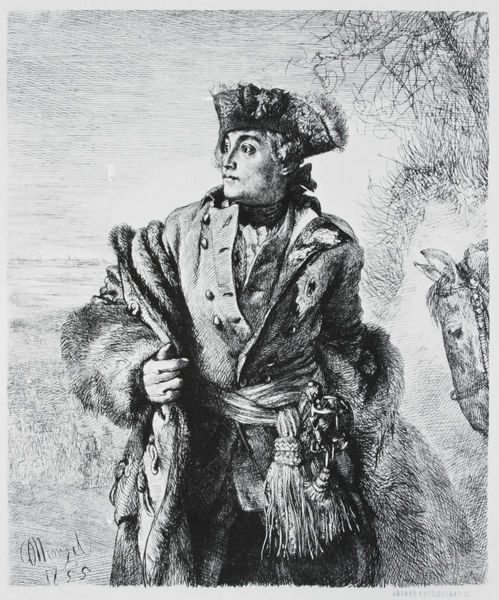
Titel: Aus König Friedrichs Zeit. Kriegs- und Friedens-Helden - Prinz Friedrich Eugen von Württemberg, preußischer Reitergeneral
Künstler: Adolph Menzel
Standort: Berlin
Institution: Staatliche Museen zu Berlin, Kupferstichkabinett
Schlagwörter: baum, hand, himmel, kopf, mann, weiß, bäume, landschaft, äste, bewegung, grau, haar, hintergrund, hut, nase, profil, schwarz, zeichnung, blick, gras, gürtel, tuch, schleife, hemd, jacke, augen, gesicht, pelz, herr, portrait, porträt, schauen, signatur, zweige, halbfigur, mantel, knopf, ohren, pferd, schärpe, halsband, grafik, graphik, winter, friedrich, könig, zopf, brauen, datum, menzel, knöpfe, griff, offen, helligkeit, denken, seil, ausziehen, draußen, schraffur, radierung, stich, militär, schwarzweiß, uniform, degen, dreispitz, fürst, himme, pelzmantel, halbprofil, ross, troddel, pferdekopf, adelig, bommel, blattlos, quast, empire, kupferstich, fritz, gaul, preußen, quasten, preusse, mozart, entdeckung, 1855, ausziehn, napoleon, aldlig